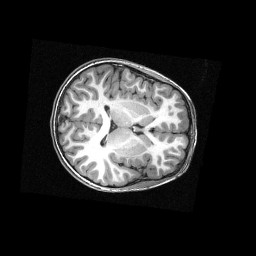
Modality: T1w
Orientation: axial
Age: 10
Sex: female
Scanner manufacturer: siemens
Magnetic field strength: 3 T
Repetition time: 2.3 s
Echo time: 0.00336 s